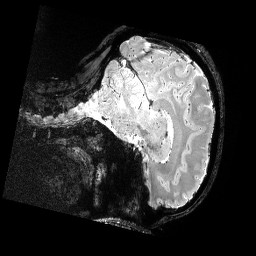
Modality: T2starw
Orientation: sagittal
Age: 24
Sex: male
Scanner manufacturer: siemens
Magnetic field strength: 3 T
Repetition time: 0.064 s
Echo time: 0.035 s